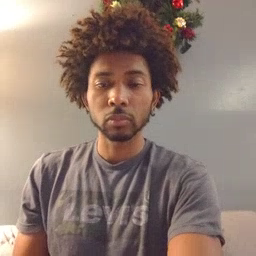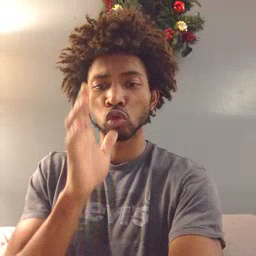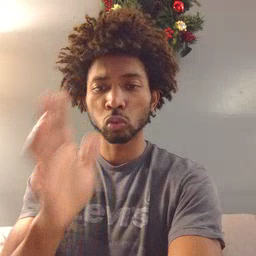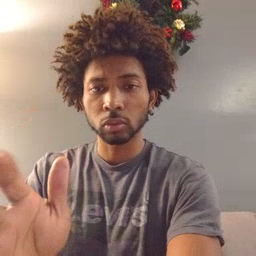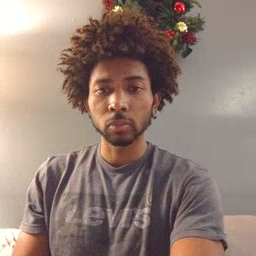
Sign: grandma